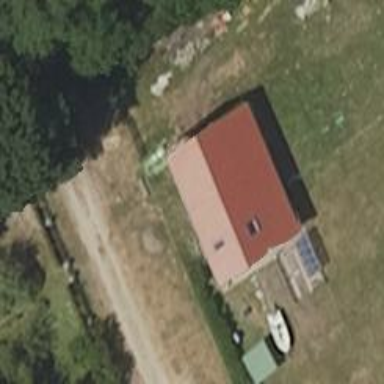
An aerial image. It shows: Detached building.